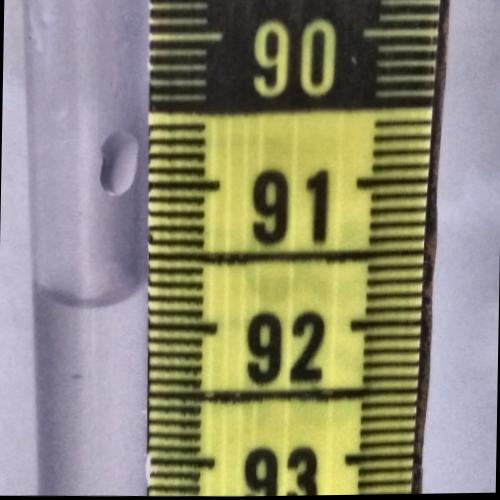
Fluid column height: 91.8 cm